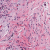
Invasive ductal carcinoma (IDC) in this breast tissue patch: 1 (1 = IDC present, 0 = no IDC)